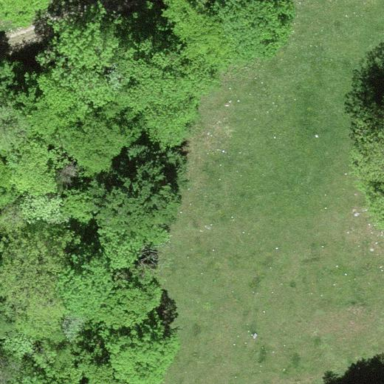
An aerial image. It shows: Forest area.